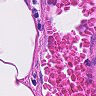
Metastatic tissue present: no